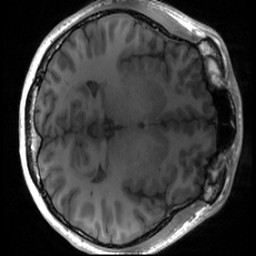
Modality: T1w
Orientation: axial
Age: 26
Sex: male
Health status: healthy